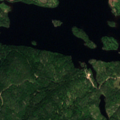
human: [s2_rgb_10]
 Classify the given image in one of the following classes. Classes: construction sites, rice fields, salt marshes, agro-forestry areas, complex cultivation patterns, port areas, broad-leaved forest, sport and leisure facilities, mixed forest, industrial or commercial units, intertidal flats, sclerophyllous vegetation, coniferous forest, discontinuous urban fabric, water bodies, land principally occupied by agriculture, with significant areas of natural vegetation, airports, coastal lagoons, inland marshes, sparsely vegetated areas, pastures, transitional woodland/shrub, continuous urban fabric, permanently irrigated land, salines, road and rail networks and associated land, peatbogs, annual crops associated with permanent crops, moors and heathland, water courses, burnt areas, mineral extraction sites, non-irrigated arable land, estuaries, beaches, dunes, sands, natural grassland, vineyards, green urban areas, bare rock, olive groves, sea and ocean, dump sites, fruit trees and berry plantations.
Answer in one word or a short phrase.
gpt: broad-leaved forest, coniferous forest, mixed forest, transitional woodland/shrub, water bodies